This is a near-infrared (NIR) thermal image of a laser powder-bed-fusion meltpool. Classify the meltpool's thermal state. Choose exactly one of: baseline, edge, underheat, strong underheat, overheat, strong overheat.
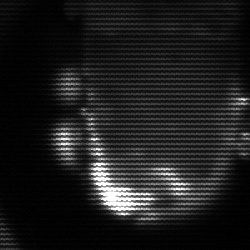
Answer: baseline